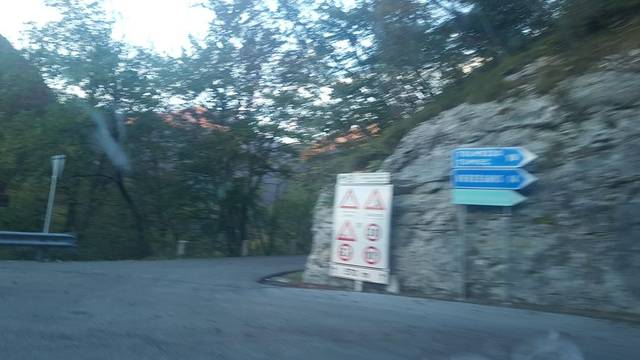
Region: Italy
Coordinates: 46.35, 12.913